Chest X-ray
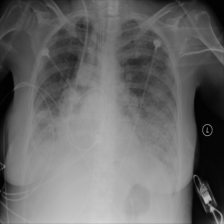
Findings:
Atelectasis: negative
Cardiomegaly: negative
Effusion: negative
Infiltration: positive
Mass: positive
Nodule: negative
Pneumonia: negative
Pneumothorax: negative
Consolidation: negative
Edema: negative
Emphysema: negative
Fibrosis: negative
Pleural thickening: negative
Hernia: negative